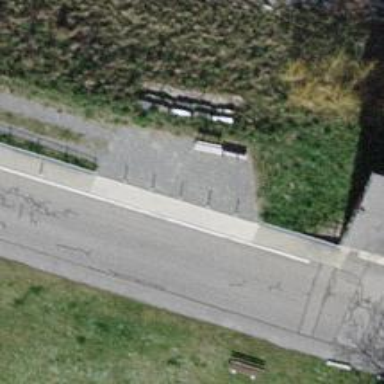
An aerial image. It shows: Bollard barrier.